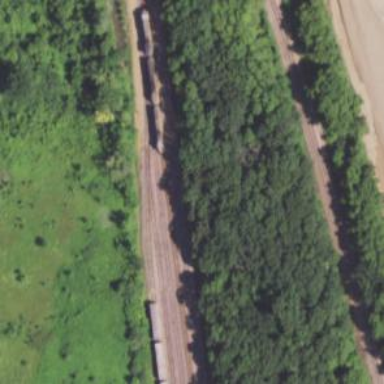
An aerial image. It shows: Abandoned railway.